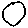
Label: circle